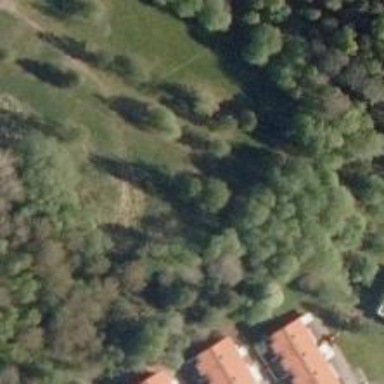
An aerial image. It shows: Path.